Interaction volume radius: 5 \u00c5
Interaction volume height: 30 \u00c5
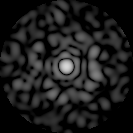
Disorder parameter: 0.8364